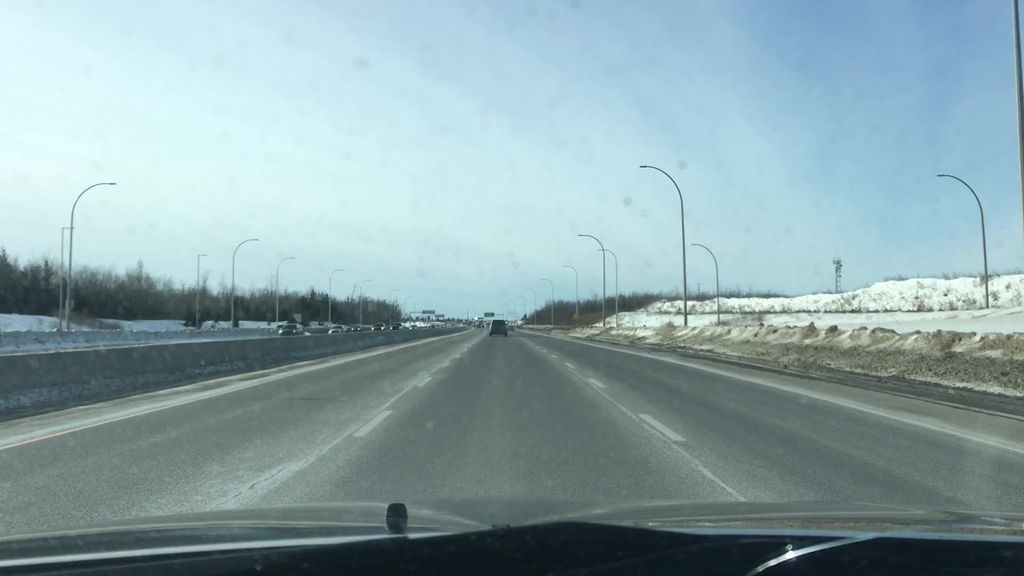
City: edmonton